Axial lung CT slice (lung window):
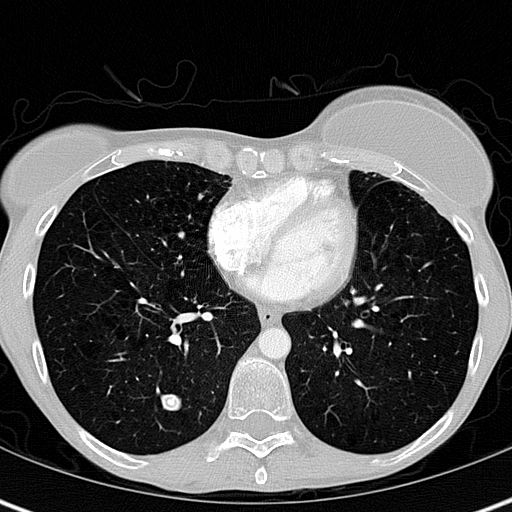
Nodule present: yes
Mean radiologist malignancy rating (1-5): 1